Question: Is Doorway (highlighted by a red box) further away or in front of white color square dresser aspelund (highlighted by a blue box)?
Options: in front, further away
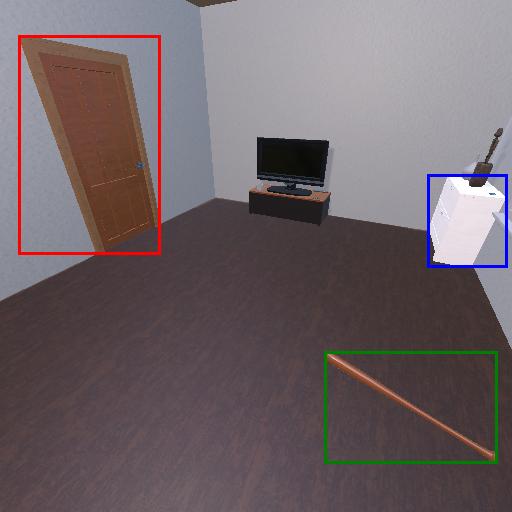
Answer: in front